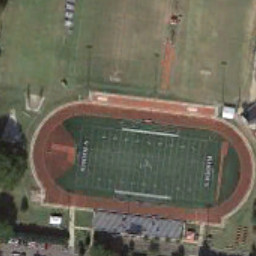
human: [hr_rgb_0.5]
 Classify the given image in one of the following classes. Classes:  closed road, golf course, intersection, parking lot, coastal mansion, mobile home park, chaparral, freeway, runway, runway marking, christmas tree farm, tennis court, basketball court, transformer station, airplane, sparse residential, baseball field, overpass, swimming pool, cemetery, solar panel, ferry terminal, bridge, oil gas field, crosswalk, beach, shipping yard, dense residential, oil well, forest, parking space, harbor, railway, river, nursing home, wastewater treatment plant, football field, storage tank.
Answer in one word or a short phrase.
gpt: football field